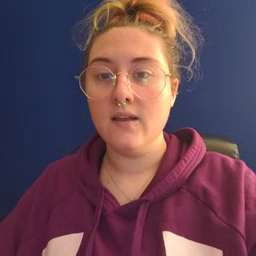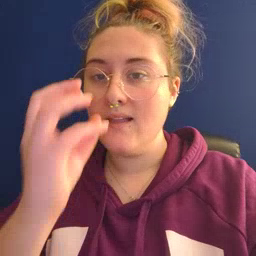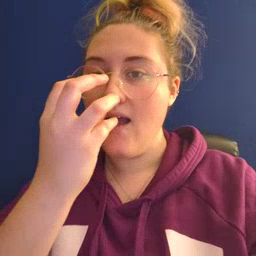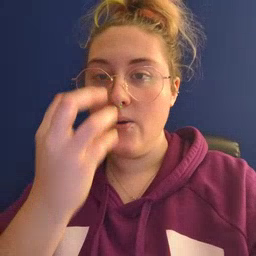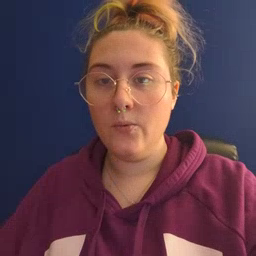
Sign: clown